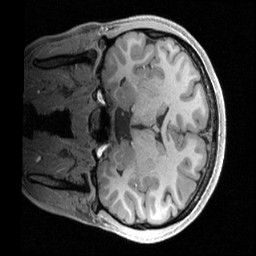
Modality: T1w
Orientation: coronal
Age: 21
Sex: female
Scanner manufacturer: siemens
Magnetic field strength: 3 T
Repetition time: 2.4 s
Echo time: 0.00224 s